Question: I am having view similar like:

As you can see, there are various sections
- - -
And UI for all these 3 cells are little bit different.
I have created 1 UITableView in my storyboard, in that 3 different cell also been added with required designing.
Now what next to do, i have already search for this, what I found is older solutions which we used to use for xibs (3 diff xibs for each cell)
- Main issue is like how to create a box around the course data. Each box refers to particular course only. Inside the box (course), there is a subject list placed in bordered cell. How to achieve such scenario using CellIdentifier and storyboard?
Let me know generic solution which I can apply for storyboard.
Regards,
Mrunal
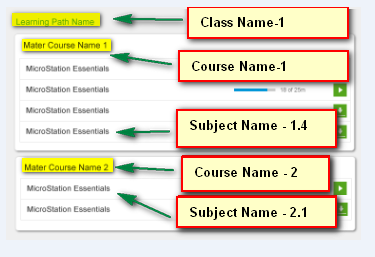
Answer: You can use ImageView to do this :----
'''
- (void)viewDidLoad
{
[_tableView registerClass:[UITableViewCell class] forCellReuseIdentifier:cellIdentifier];
classes=[[NSArray alloc] initWithObjects:@"Class1",@"Class2",@"Class3",@"Class4",@"Class5",nil];
courses=[[NSArray alloc] initWithObjects:@"Diploma",@"B.Tech",@"NIIT",@"Web Designing",@"Animation", nil];
subjects=[[NSArray alloc] initWithObjects:@"Math",@"Applied Physics",@"Communication Skills", nil];
[_tableView reloadData];
[super viewDidLoad];
// Do any additional setup after loading the view, typically from a nib.
}
- (NSInteger)numberOfSectionsInTableView:(UITableView *)tableView
{
return [classes count];
}
- (NSInteger)tableView:(UITableView *)tableView numberOfRowsInSection:(NSInteger)section
{
return [subjects count]+1;
}
- (UITableViewCell *)tableView:(UITableView *)tableView cellForRowAtIndexPath:(NSIndexPath *)indexPath
{
UITableViewCell *cell=[tableView dequeueReusableCellWithIdentifier:cellIdentifier forIndexPath:indexPath];
UILabel *label;
label=(UILabel*)[cell viewWithTag:22];
UIImageView *backImg;
backImg=(UIImageView*)[cell viewWithTag:21];
CGPoint origin=cell.textLabel.frame.origin;
int leftOffset=20;
if (!backImg) {
backImg=[[UIImageView alloc] initWithFrame:CGRectMake(origin.x+leftOffset, origin.y, 150, 30)];
backImg.tag=21;
backImg.image=[UIImage imageNamed:@"back.png"];
label=[[UILabel alloc] initWithFrame:backImg.frame];
label.tag=22;
label.backgroundColor=[UIColor clearColor];
[cell addSubview:backImg];
[cell addSubview:label];
}
CGSize size=[[courses objectAtIndex:indexPath.section] sizeWithFont:label.font constrainedToSize:CGSizeMake(MAXFLOAT, 30) lineBreakMode:label.lineBreakMode];
if (indexPath.row==0) {
[backImg setFrame:CGRectMake(origin.x+leftOffset, 5, size.width, size.height)];
label.text=[courses objectAtIndex:indexPath.section];
}else{
[backImg setFrame:CGRectZero];
label.text=[subjects objectAtIndex:indexPath.row-1];
}
return cell;
}
- (UIView *)tableView:(UITableView *)tableView viewForHeaderInSection:(NSInteger)section
{
UILabel *label=[[UILabel alloc] initWithFrame:CGRectMake(0, 0, 320, 30)];
label.font=[UIFont boldSystemFontOfSize:17.0];
label.text=[classes objectAtIndex:section];
label.backgroundColor=[UIColor clearColor];
CGSize size=[[classes objectAtIndex:section] sizeWithFont:label.font constrainedToSize:CGSizeMake(MAXFLOAT, 30) lineBreakMode:label.lineBreakMode];
NSLog(@"size at section %i is %@",section,NSStringFromCGSize(size));
UIImageView *imgView;
imgView=[[UIImageView alloc] initWithFrame:CGRectMake(0, 5, size.width, size.height)];
[imgView setImage:[UIImage imageNamed:@"back.png"]];
UILabel *backView=[[UILabel alloc]initWithFrame:label.frame];
[backView setBackgroundColor:[UIColor clearColor]];
[backView addSubview:imgView];
[backView addSubview:label];
return backView;
}
- (NSString *)tableView:(UITableView *)tableView titleForHeaderInSection:(NSInteger)section
{
return [classes objectAtIndex:section];
}
'''
screenshot---

Here is